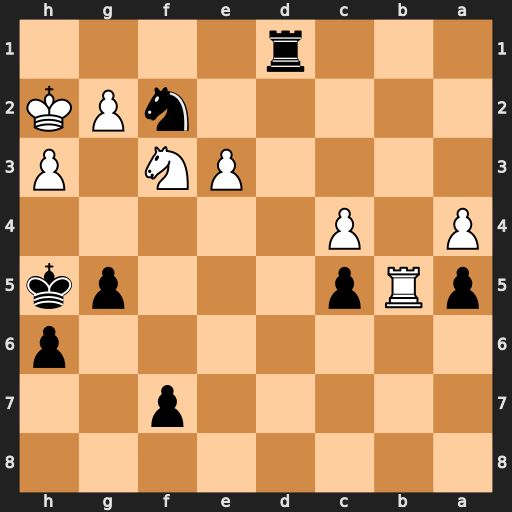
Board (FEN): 8/5p2/7p/pRp3pk/P1P5/4PN1P/5nPK/3r4
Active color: b
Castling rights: -
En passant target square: -
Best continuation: Rh1+ Kg3 Ne4#